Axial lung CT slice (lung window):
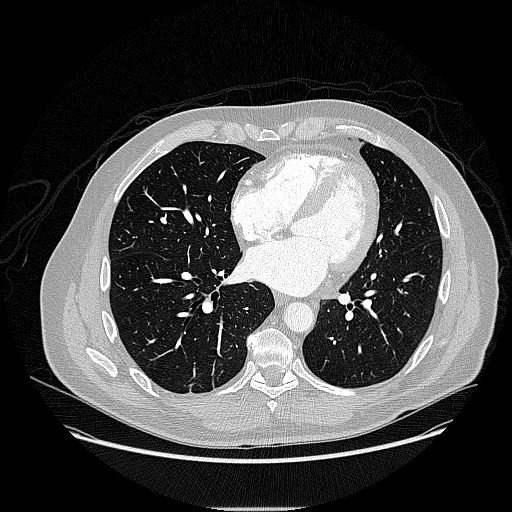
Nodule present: no